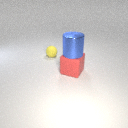
large red rubber cube below large blue metal cylinder